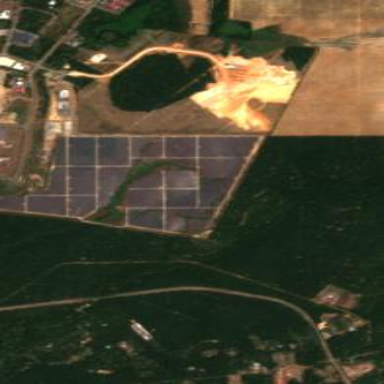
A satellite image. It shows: Solar power plant utilizing photovoltaic technology.